Question: I installed 'create-react-app' with 'npm' and it automatically installed 'yarn' when I create project (or I installed yarn before, but I tried to uninstall yarn but it is still installed when creating project). 'yarn.lock' and 'package.json' were created. When I install any packages, it will remove almost all packages. Then 'npm start' does not work any more.

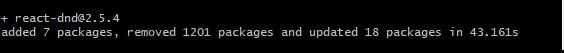
Answer: You have yarn installed by default by create-react-app. In this case, you should be careful to only use "yarn add" (not "npm install") in the future. Otherwise, npm deletes everything. (Known issue with yarn)
Issue discussion:
<URL>